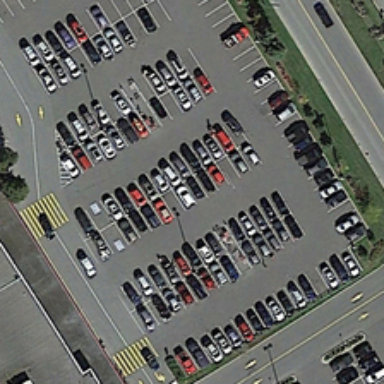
There are many cars parked in the parking lot .